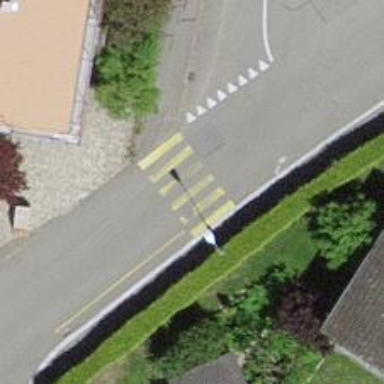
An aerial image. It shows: Uncontrolled zebra crossing with notable zebra markings.